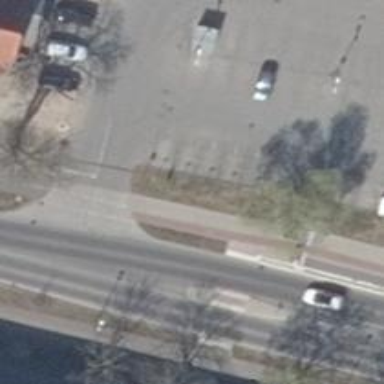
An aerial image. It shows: Unmarked footway crossing with traffic island.